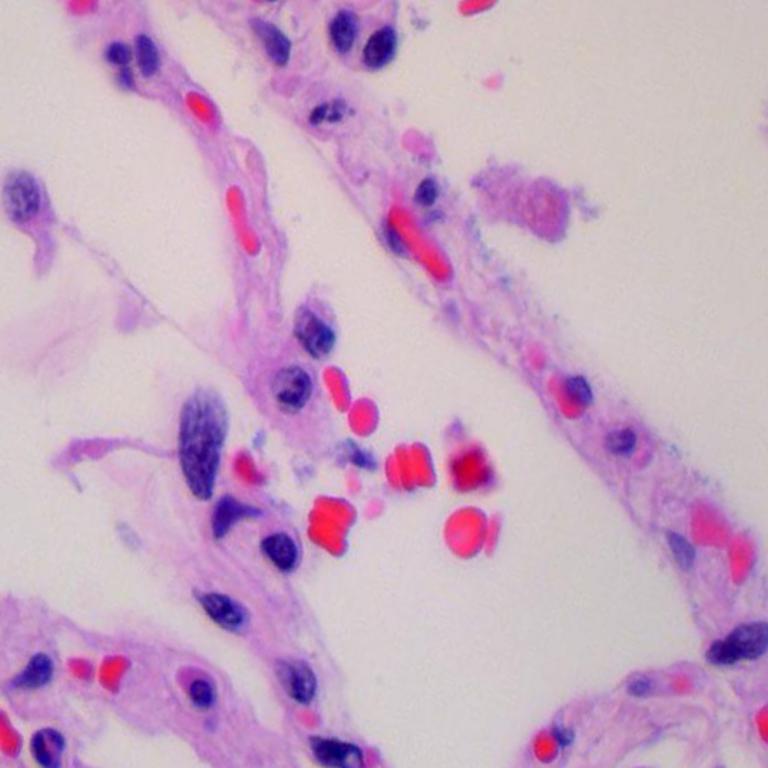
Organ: lung
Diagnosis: benign